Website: macys
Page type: billing-address
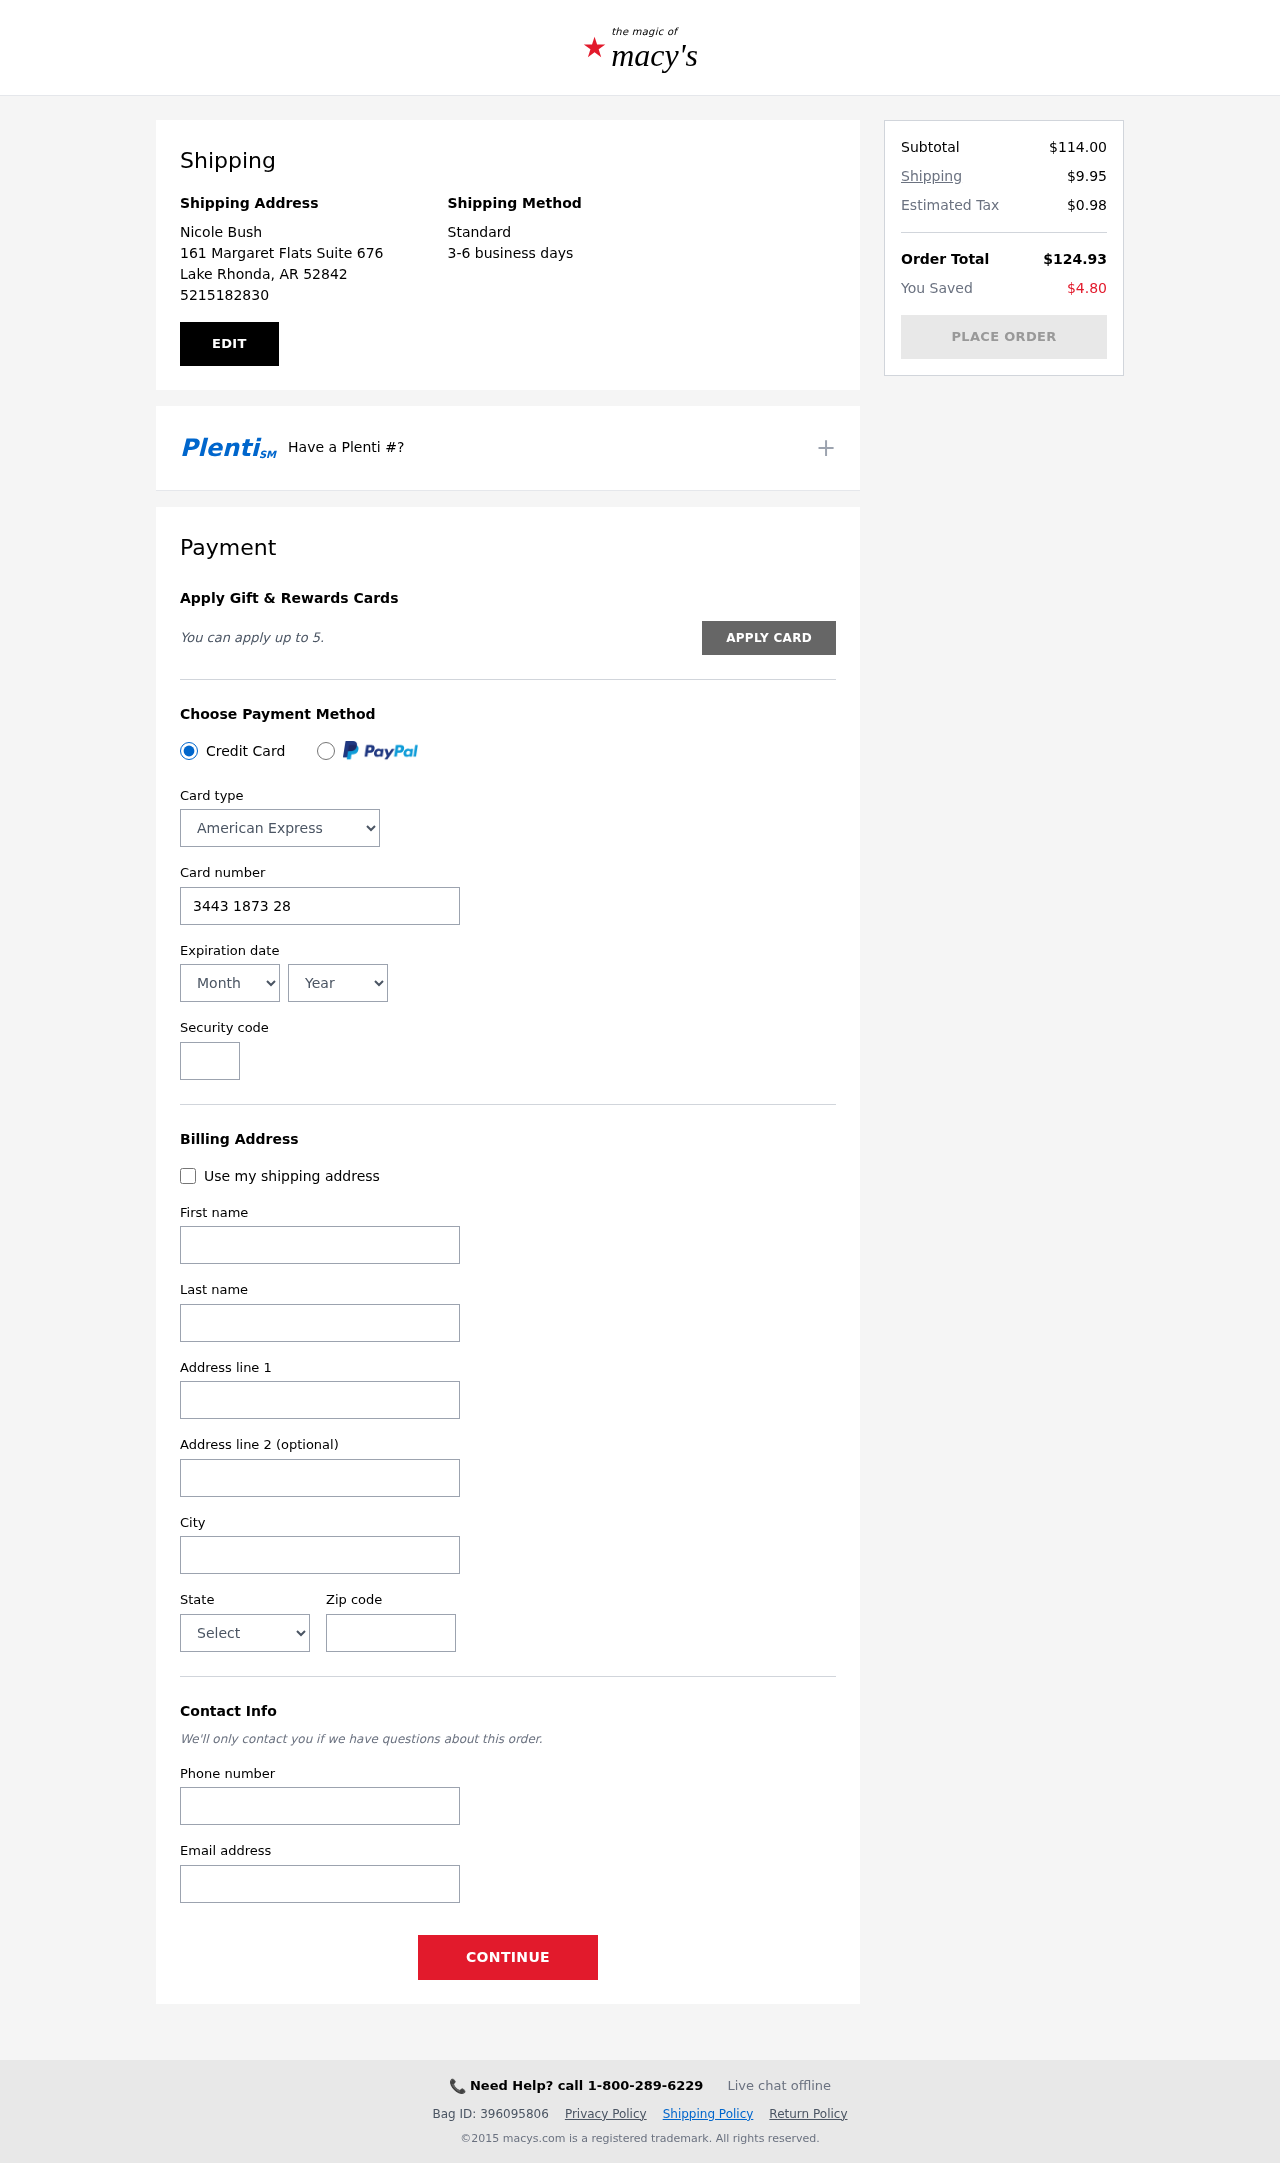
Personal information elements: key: PII_CARD_CVV
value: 9977
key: PII_CARD_EXPIRY_MONTH
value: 05
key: PII_CARD_EXPIRY_YEAR
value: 27
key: PII_CARD_NUMBER
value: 3443 1873 2804 787
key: PII_CARD_TYPE
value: American Express
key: PII_CITY
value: Lake Rhonda
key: PII_CITY_STATE_ZIP
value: Lake Rhonda, AR 52842
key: PII_EMAIL
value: nicolebush@gmail.com
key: PII_FIRSTNAME
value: Nicole
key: PII_FULLNAME
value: Nicole Bush
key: PII_LASTNAME
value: Bush
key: PII_PHONE
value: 5215182830
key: PII_POSTCODE
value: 52842
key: PII_STATE
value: Arkansas
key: PII_STREET
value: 161 Margaret Flats Suite 676
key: PII_STREET2
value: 07850 Suarez Heights
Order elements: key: ORDER_SUBTOTAL
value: $114.00
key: ORDER_SHIPPING_COST
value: $9.95
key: ORDER_TAX
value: $0.98
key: ORDER_TOTAL
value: $124.93
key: ORDER_SAVINGS
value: $4.80